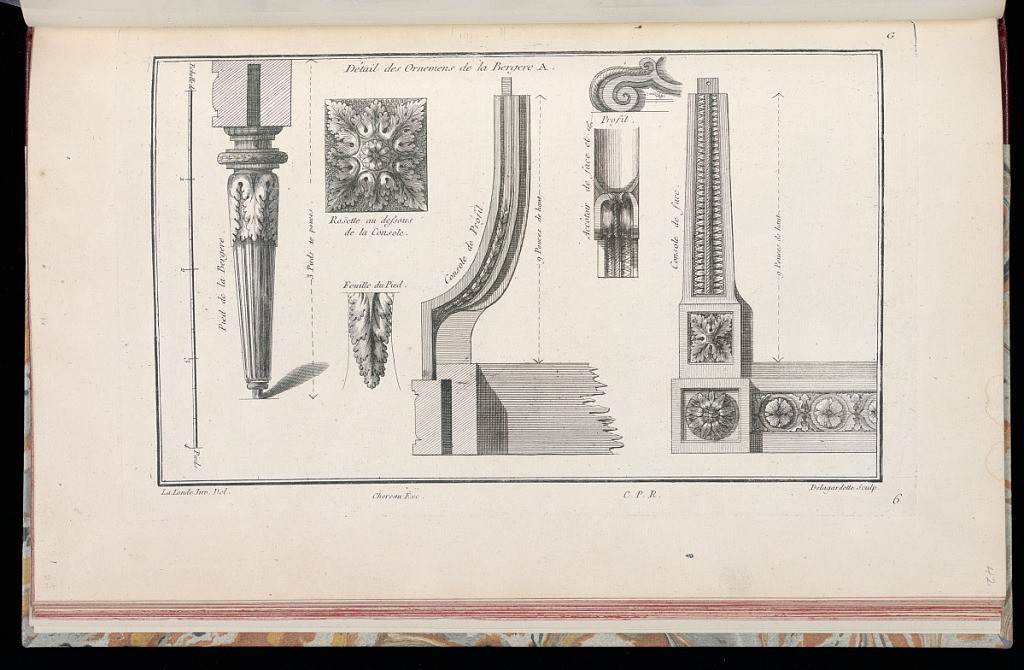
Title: Détail des ornemens de la Bergere A
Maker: Richard de Lalonde, French, active 1780–96
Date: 1775-1788
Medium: Etching on off-white laid paper
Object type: Print
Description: Details of the ornament designs for the armchair represented in 1921-6-279-40. The ornament motifs include acanthus leaves, fluting, rosettes, scrolls, lamb tongue, ribbon twist, and rosettes. The plate is signed and numbered.